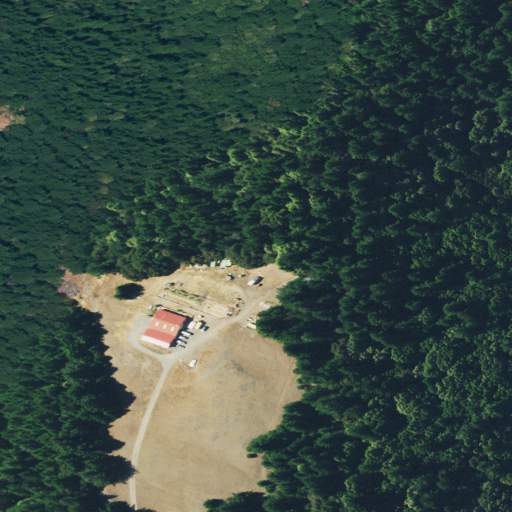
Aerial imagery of mountain in California named Catheys Peak containing evergreen forest, shrub, grassland, open development, and medium intensity development